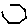
Label: hexagon